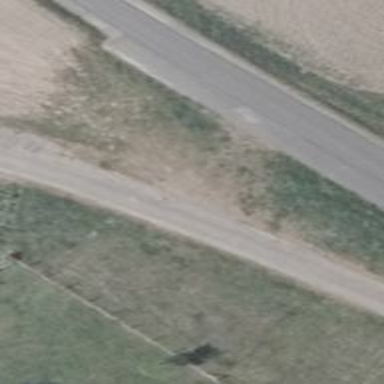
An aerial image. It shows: Well-maintained track road with grade 1 tracktype.